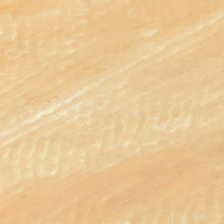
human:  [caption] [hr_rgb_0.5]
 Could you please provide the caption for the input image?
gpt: the desert is very dry and extremely dry .

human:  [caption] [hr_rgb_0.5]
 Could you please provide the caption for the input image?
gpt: there is no plant growing in the vast desert .

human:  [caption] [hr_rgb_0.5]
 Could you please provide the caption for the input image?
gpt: there is no plant growing in the vast desert .

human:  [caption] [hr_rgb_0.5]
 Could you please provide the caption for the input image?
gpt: the desert is very dry and extremely dry .

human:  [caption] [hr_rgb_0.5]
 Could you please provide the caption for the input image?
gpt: there is no plant growing in the vast desert .